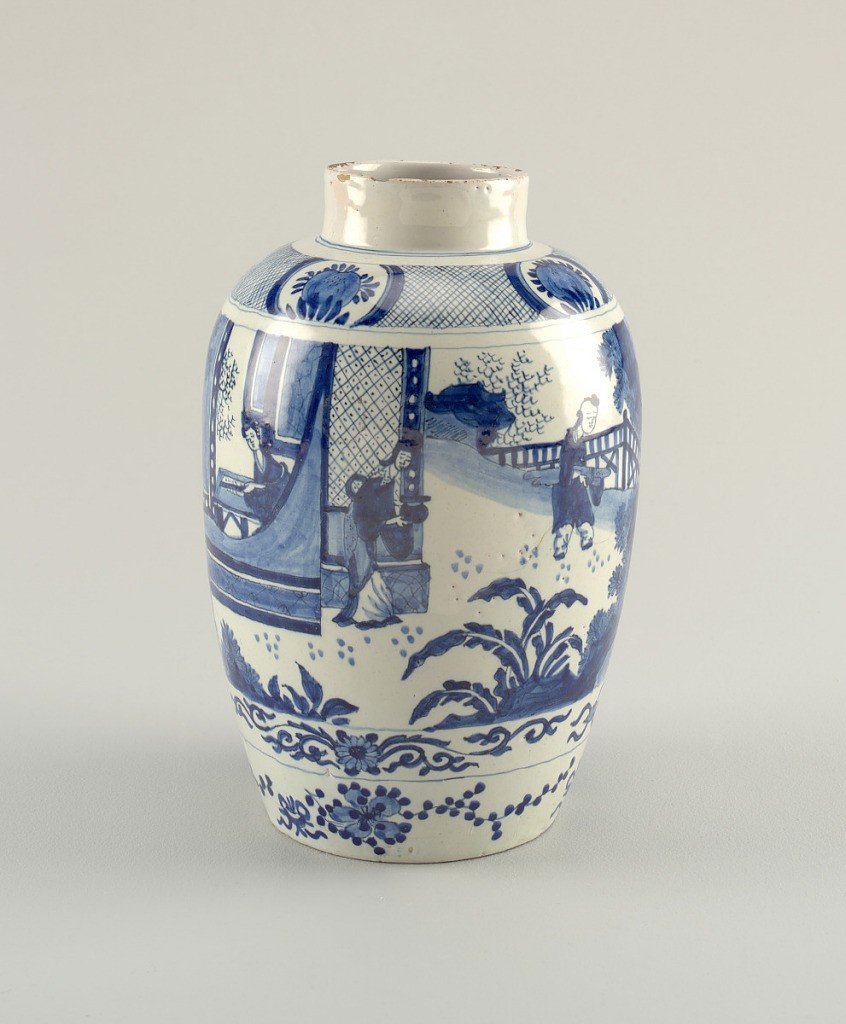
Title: Jar
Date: ca. 1675–1700
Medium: Tin-glazed earthenware
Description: Ovoid body; short, straight-sided neck; painted in underglaze blue on white on sides with chinoiserie scenes of figures in pavillions and gardens, surrounded by 2 floral and scroll borders bottom, diaper and floral reserves above.